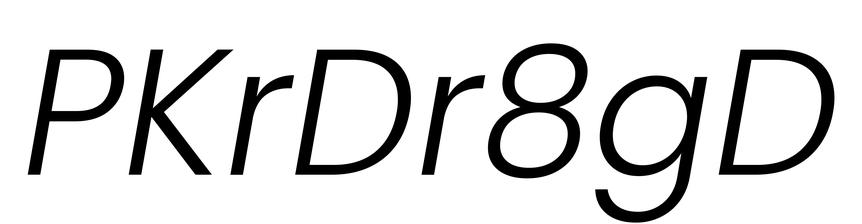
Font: Poppins-LightItalic